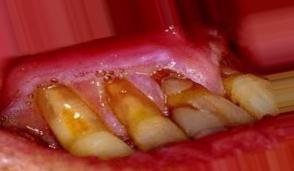
Condition: Tooth Discoloration